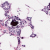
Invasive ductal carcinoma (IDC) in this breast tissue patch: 1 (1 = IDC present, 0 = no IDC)